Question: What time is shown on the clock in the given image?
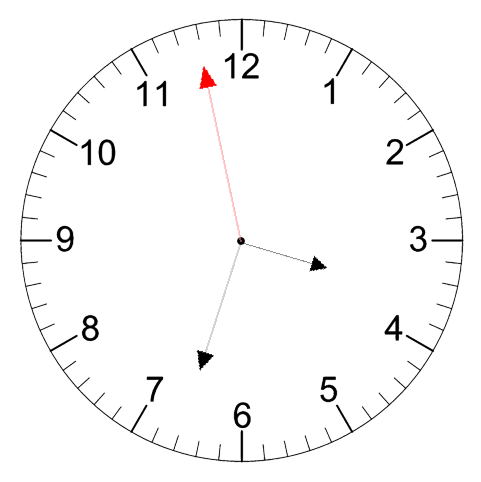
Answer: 03:32:58